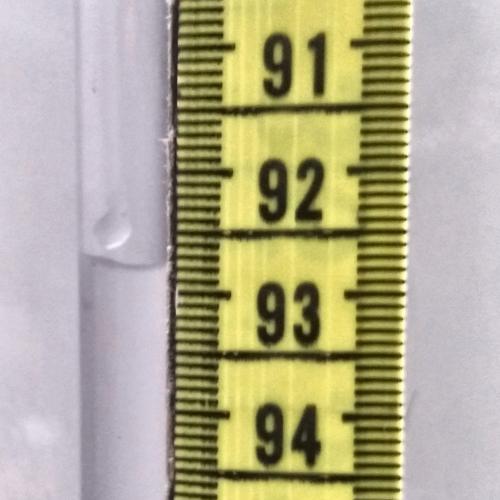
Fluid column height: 92.8 cm